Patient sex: M
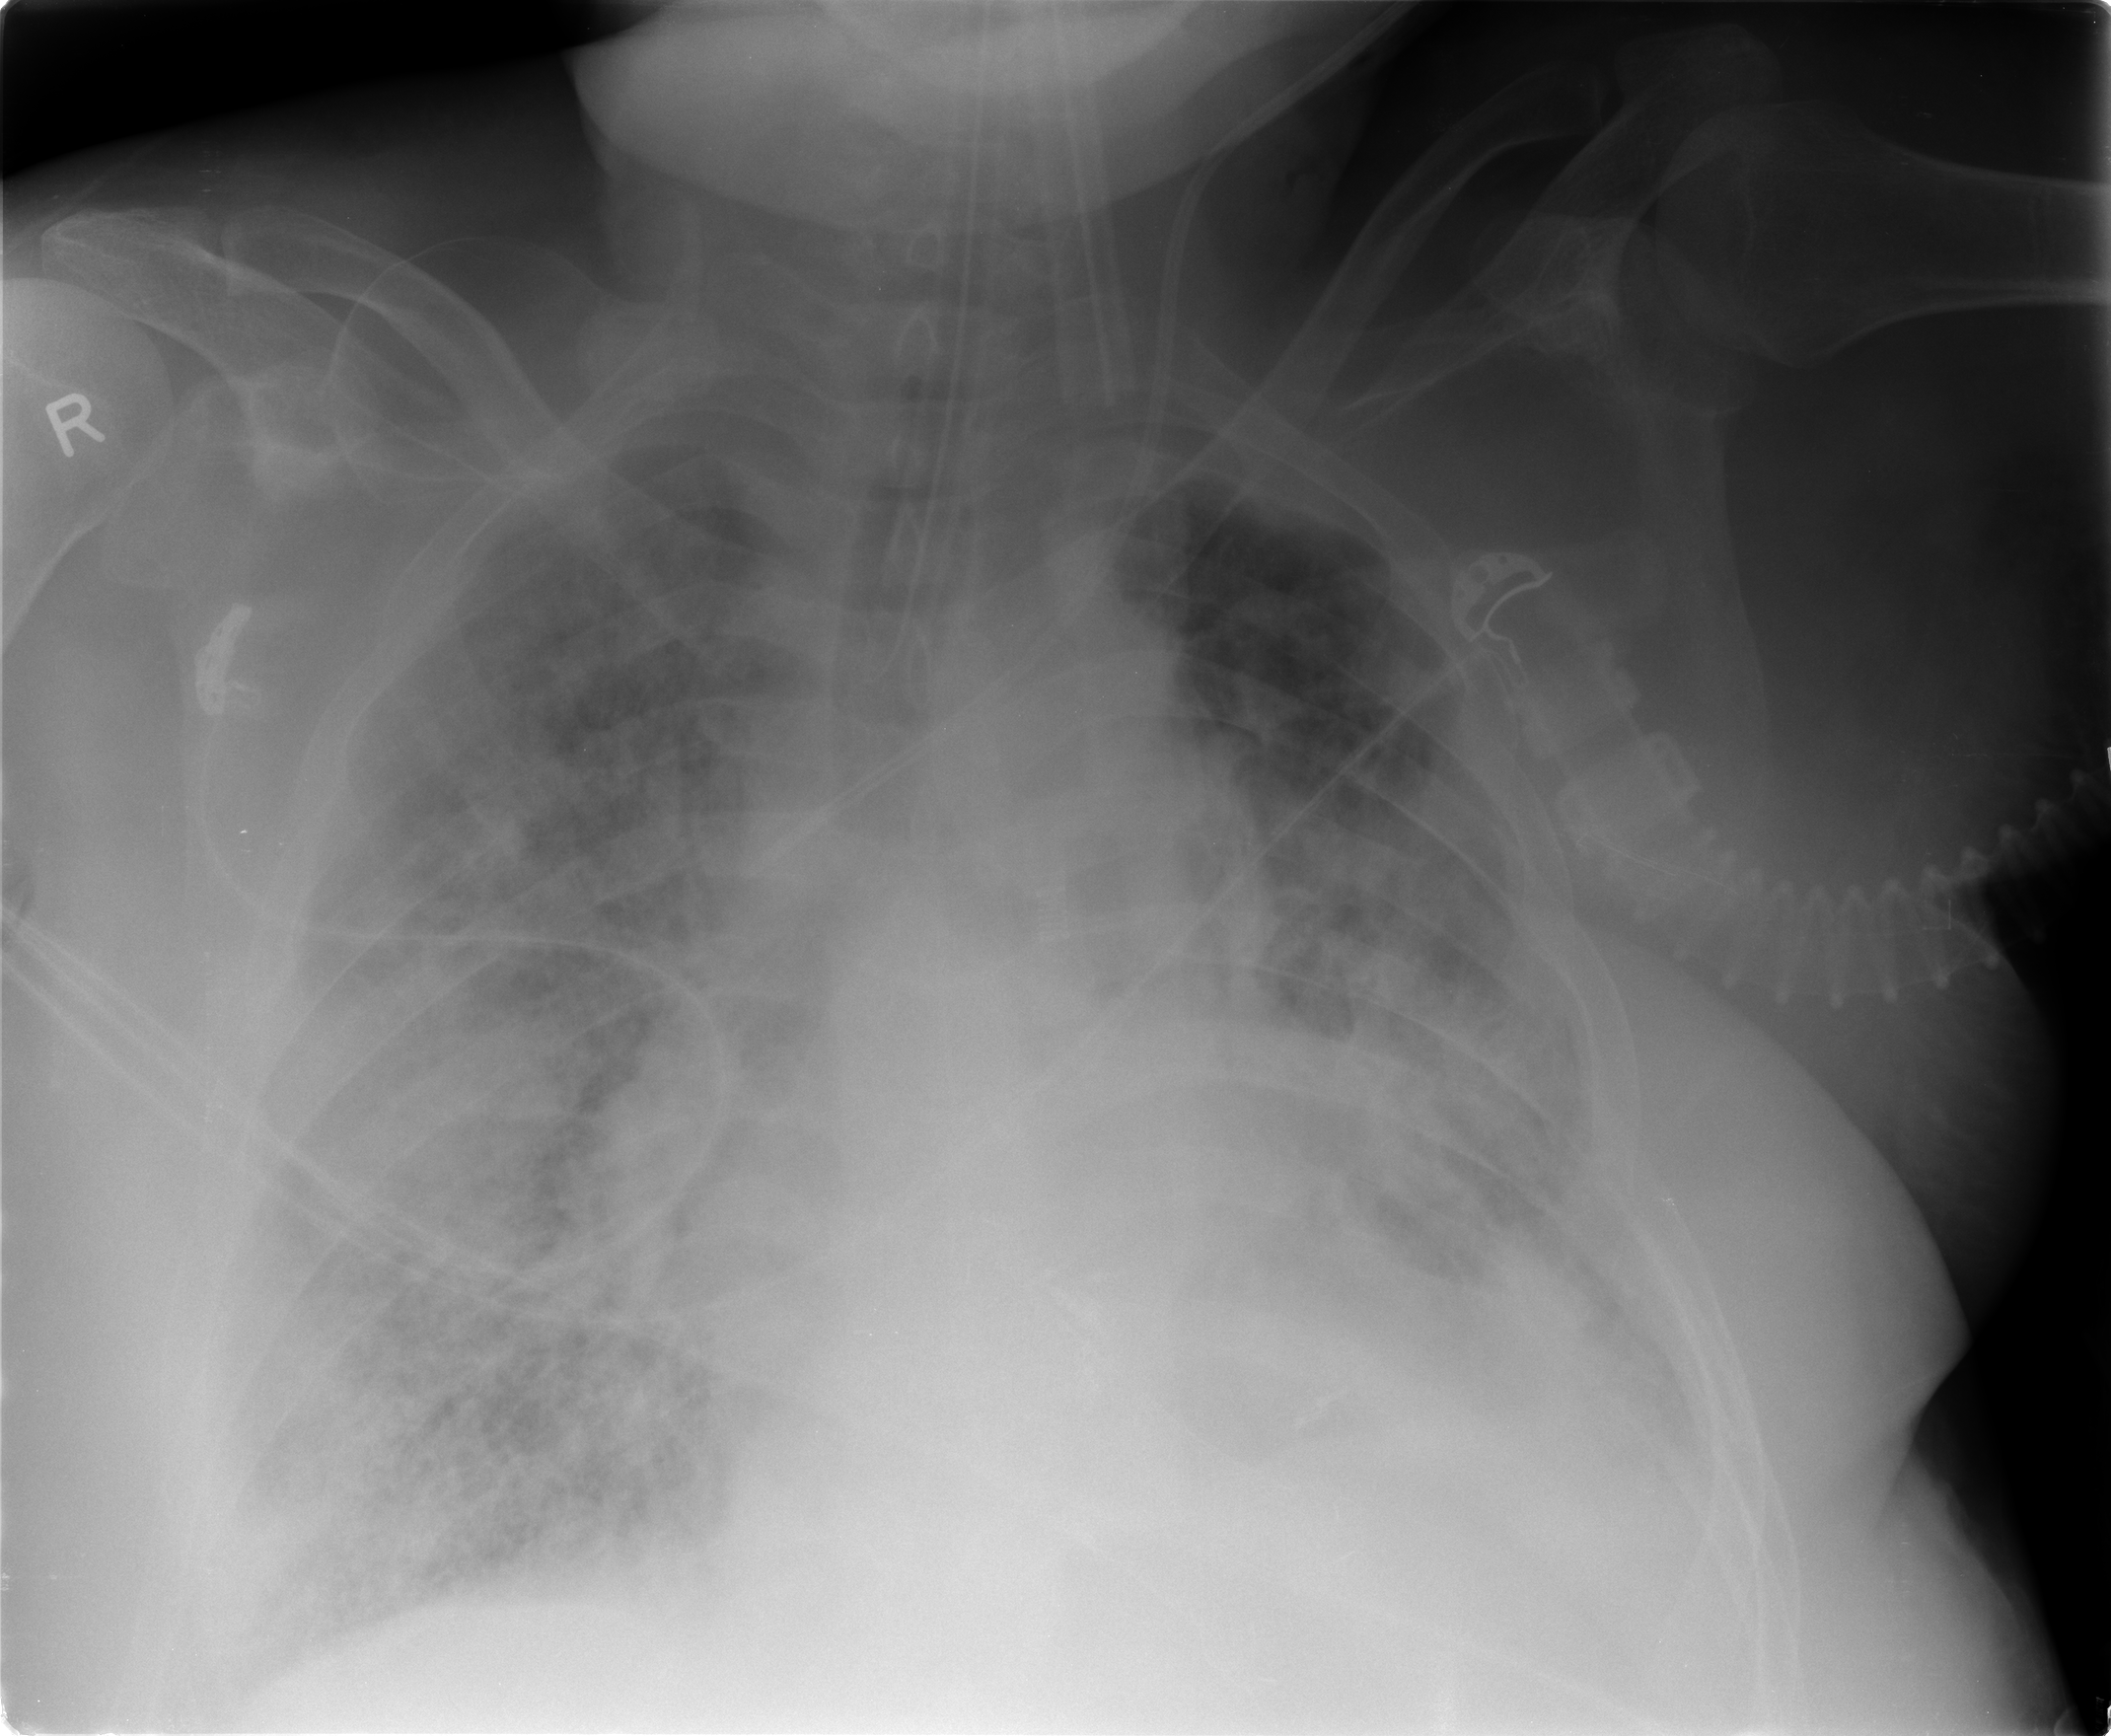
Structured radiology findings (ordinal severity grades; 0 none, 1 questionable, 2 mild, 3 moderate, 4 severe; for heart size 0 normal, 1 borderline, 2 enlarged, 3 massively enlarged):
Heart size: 2
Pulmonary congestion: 2
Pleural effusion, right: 2
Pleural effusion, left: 2
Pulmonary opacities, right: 4
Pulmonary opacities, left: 3
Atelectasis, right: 3
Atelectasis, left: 3